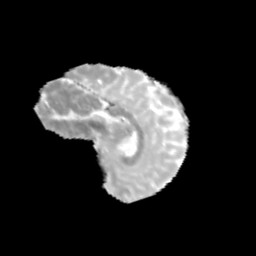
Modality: MD
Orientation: sagittal
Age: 10
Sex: female
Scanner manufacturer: siemens
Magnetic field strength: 3 T
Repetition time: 3.8 s
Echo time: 0.07 s